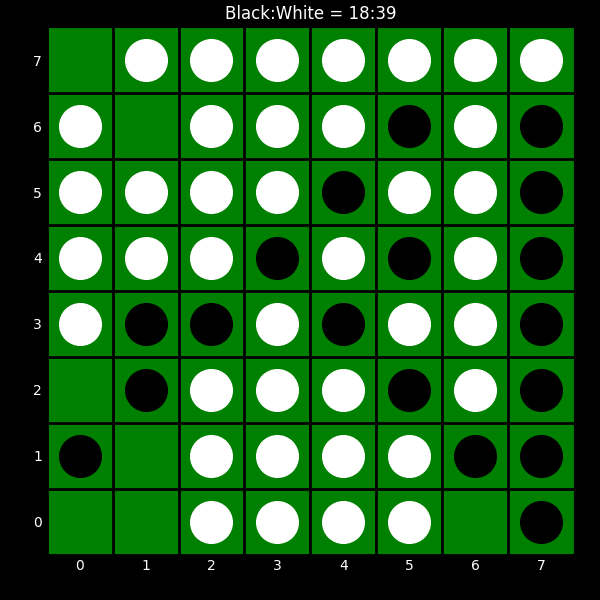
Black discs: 18
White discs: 39